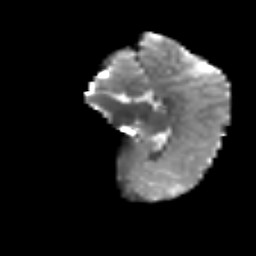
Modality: T2w
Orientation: sagittal
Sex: female
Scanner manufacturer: siemens
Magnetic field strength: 3 T
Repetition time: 5 s
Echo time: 0.071 s